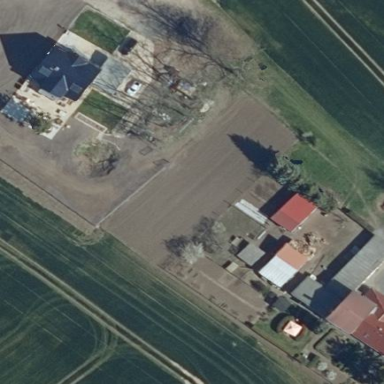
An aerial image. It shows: Farmyard area.